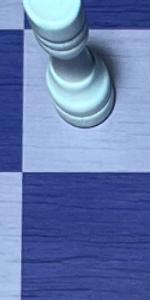
Label: Empty